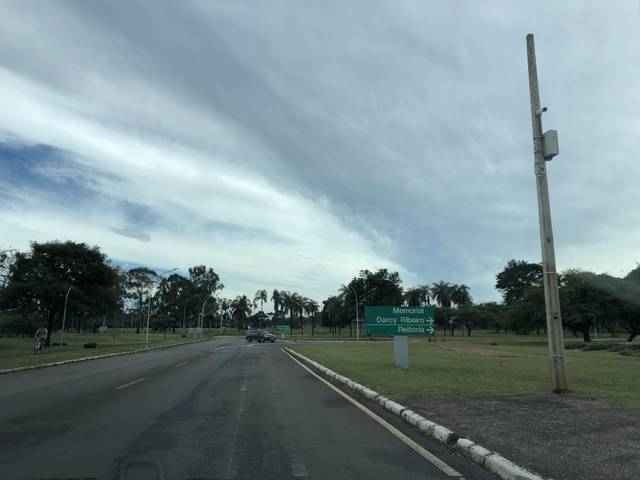
Region: Brazil
Coordinates: -15.762, -47.866